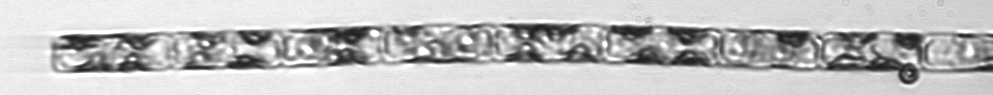
Label: Guinardia_delicatula